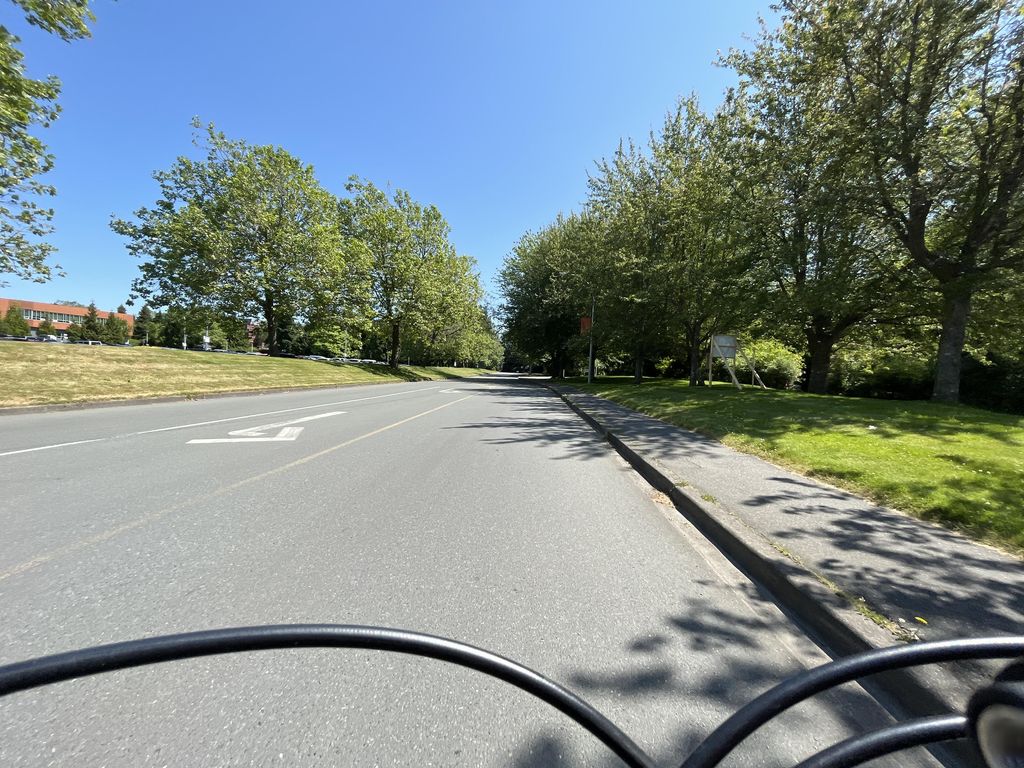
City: victoria